Interaction volume radius: 5 \u00c5
Interaction volume height: 25 \u00c5
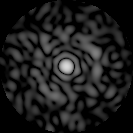
Disorder parameter: 0.8343